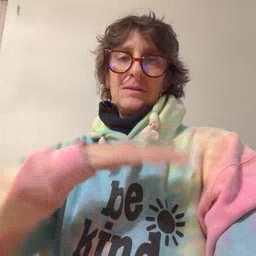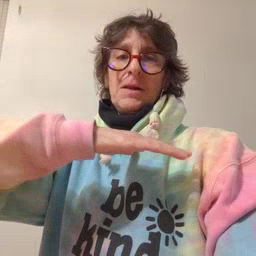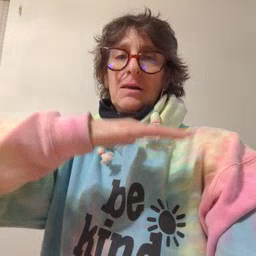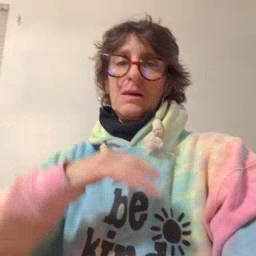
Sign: table